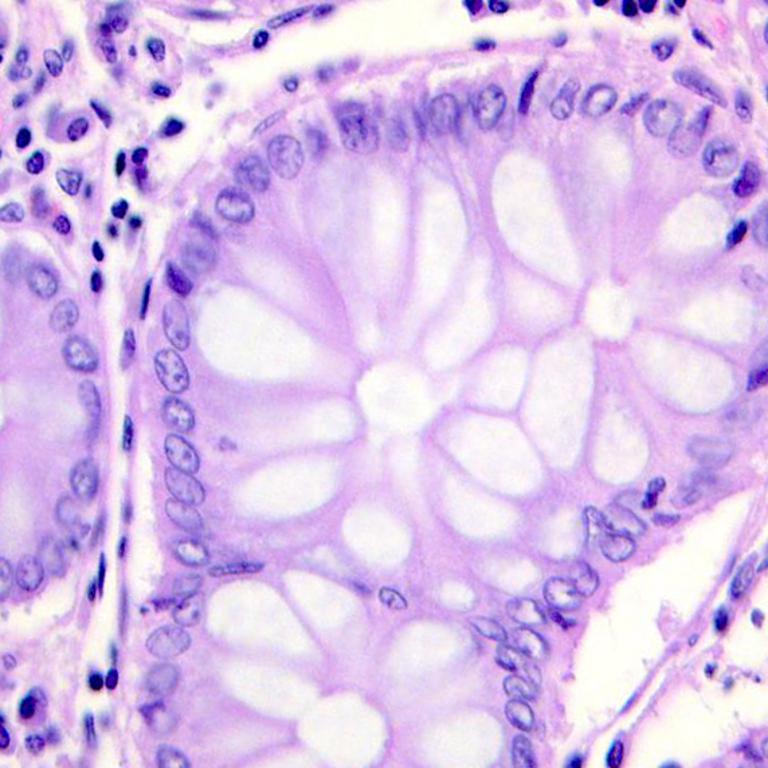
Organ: colon
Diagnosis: benign